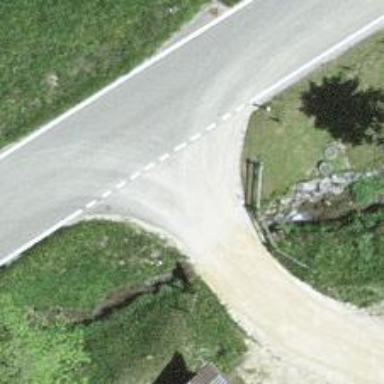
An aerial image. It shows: Well-maintained track road with grade 1 tracktype.